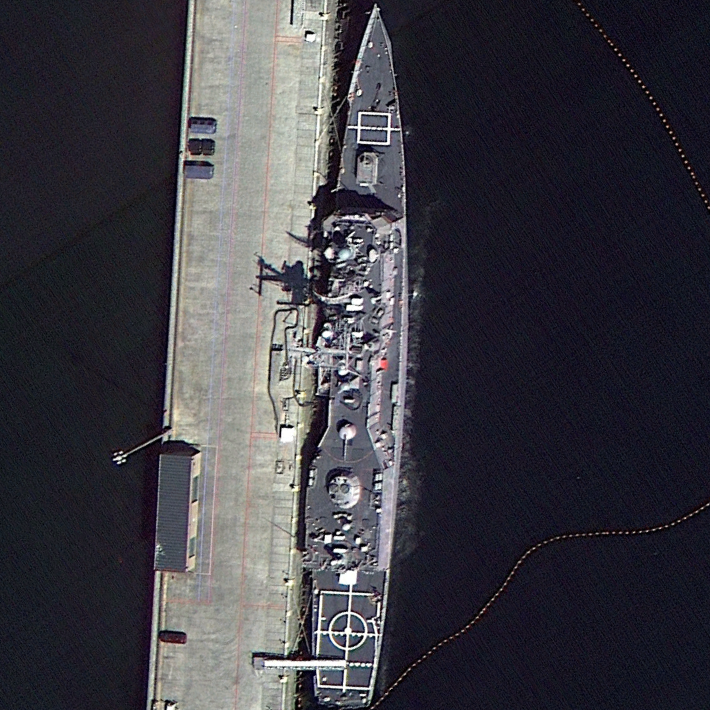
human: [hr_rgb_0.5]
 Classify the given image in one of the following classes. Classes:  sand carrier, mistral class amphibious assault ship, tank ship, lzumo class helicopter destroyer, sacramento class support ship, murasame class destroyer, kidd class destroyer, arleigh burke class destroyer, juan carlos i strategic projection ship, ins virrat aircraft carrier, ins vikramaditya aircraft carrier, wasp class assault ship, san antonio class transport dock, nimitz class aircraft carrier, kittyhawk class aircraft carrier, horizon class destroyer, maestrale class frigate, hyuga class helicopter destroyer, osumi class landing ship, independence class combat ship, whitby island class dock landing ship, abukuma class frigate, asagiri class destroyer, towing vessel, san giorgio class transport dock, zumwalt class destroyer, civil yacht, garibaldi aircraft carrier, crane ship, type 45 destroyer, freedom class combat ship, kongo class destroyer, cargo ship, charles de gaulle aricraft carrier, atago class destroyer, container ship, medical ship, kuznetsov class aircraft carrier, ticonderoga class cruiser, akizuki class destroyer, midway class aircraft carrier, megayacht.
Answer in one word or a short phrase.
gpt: Ticonderoga class cruiser